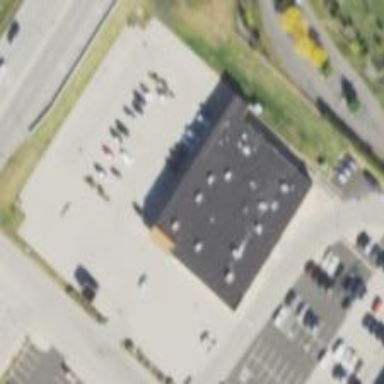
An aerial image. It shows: Clinic.